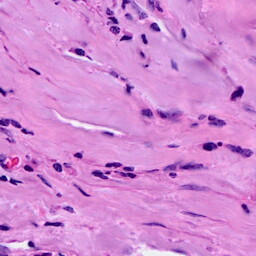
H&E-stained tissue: Breast